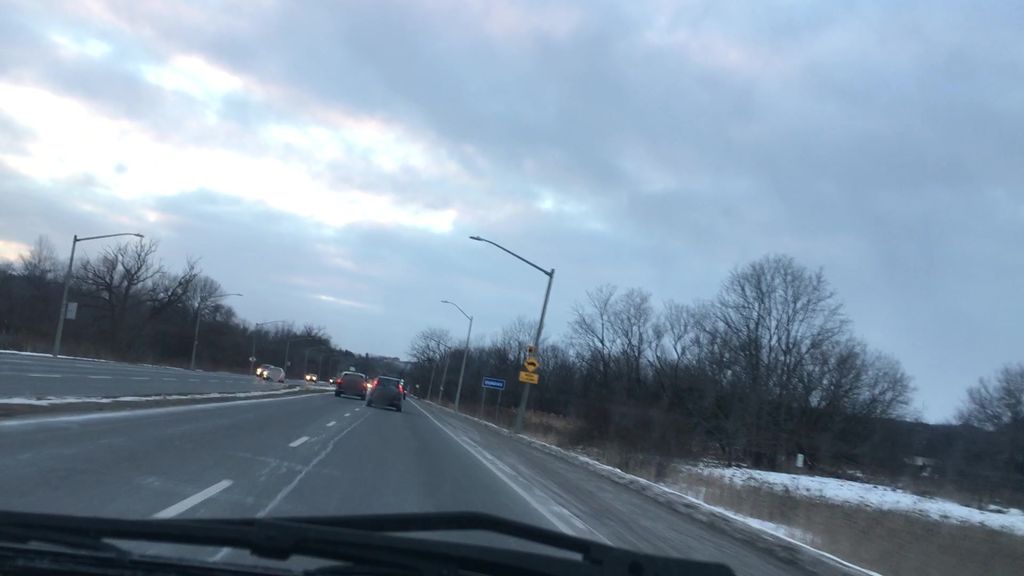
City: hamilton